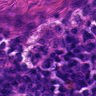
Metastatic tissue present: no